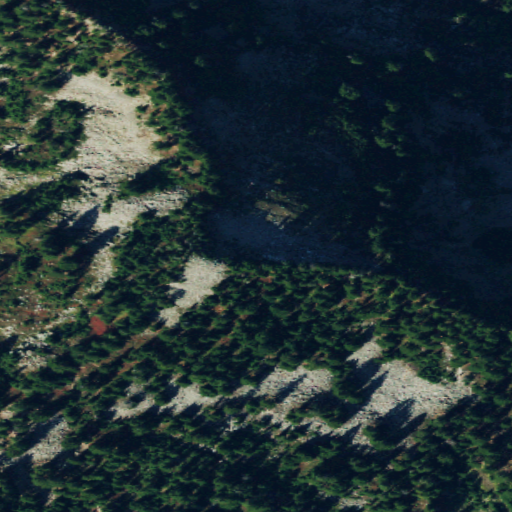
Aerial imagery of mountain in Washington named Dog Mountain containing evergreen forest, shrub, and barren land